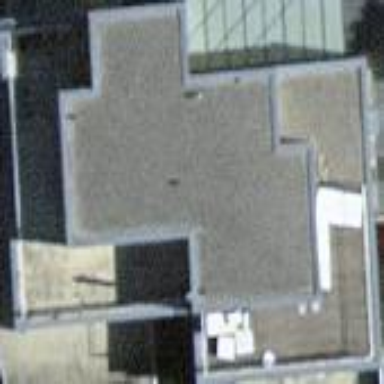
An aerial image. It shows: Terrace building.